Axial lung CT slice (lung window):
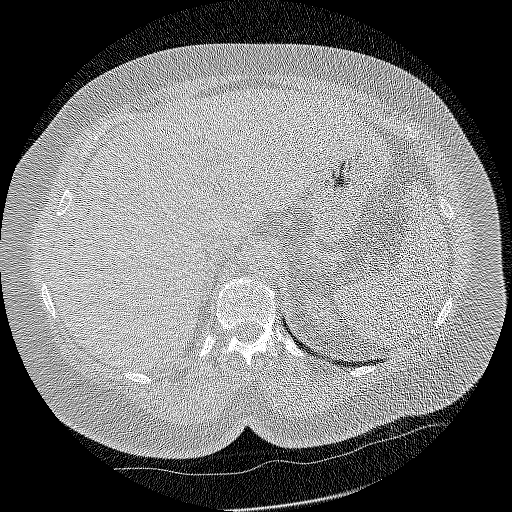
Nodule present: no